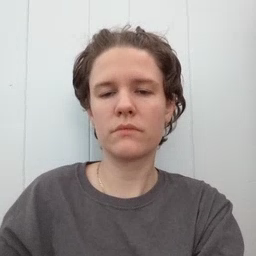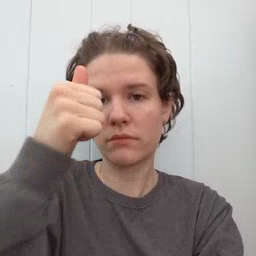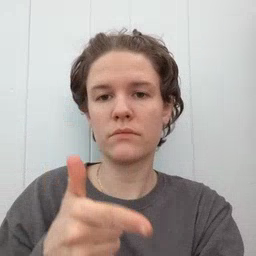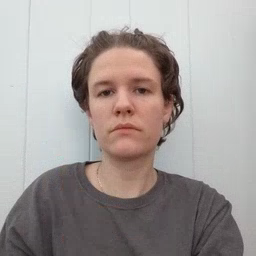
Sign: brother